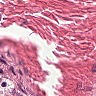
Metastatic tissue present: no